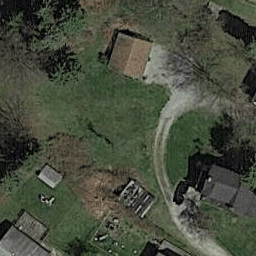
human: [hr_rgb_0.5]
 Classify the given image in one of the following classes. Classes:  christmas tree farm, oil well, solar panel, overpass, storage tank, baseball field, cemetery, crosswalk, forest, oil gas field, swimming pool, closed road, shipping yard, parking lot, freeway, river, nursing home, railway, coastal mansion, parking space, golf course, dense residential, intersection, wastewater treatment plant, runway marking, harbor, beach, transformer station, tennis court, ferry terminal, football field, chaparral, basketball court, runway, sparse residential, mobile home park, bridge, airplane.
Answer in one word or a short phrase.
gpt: sparse residential